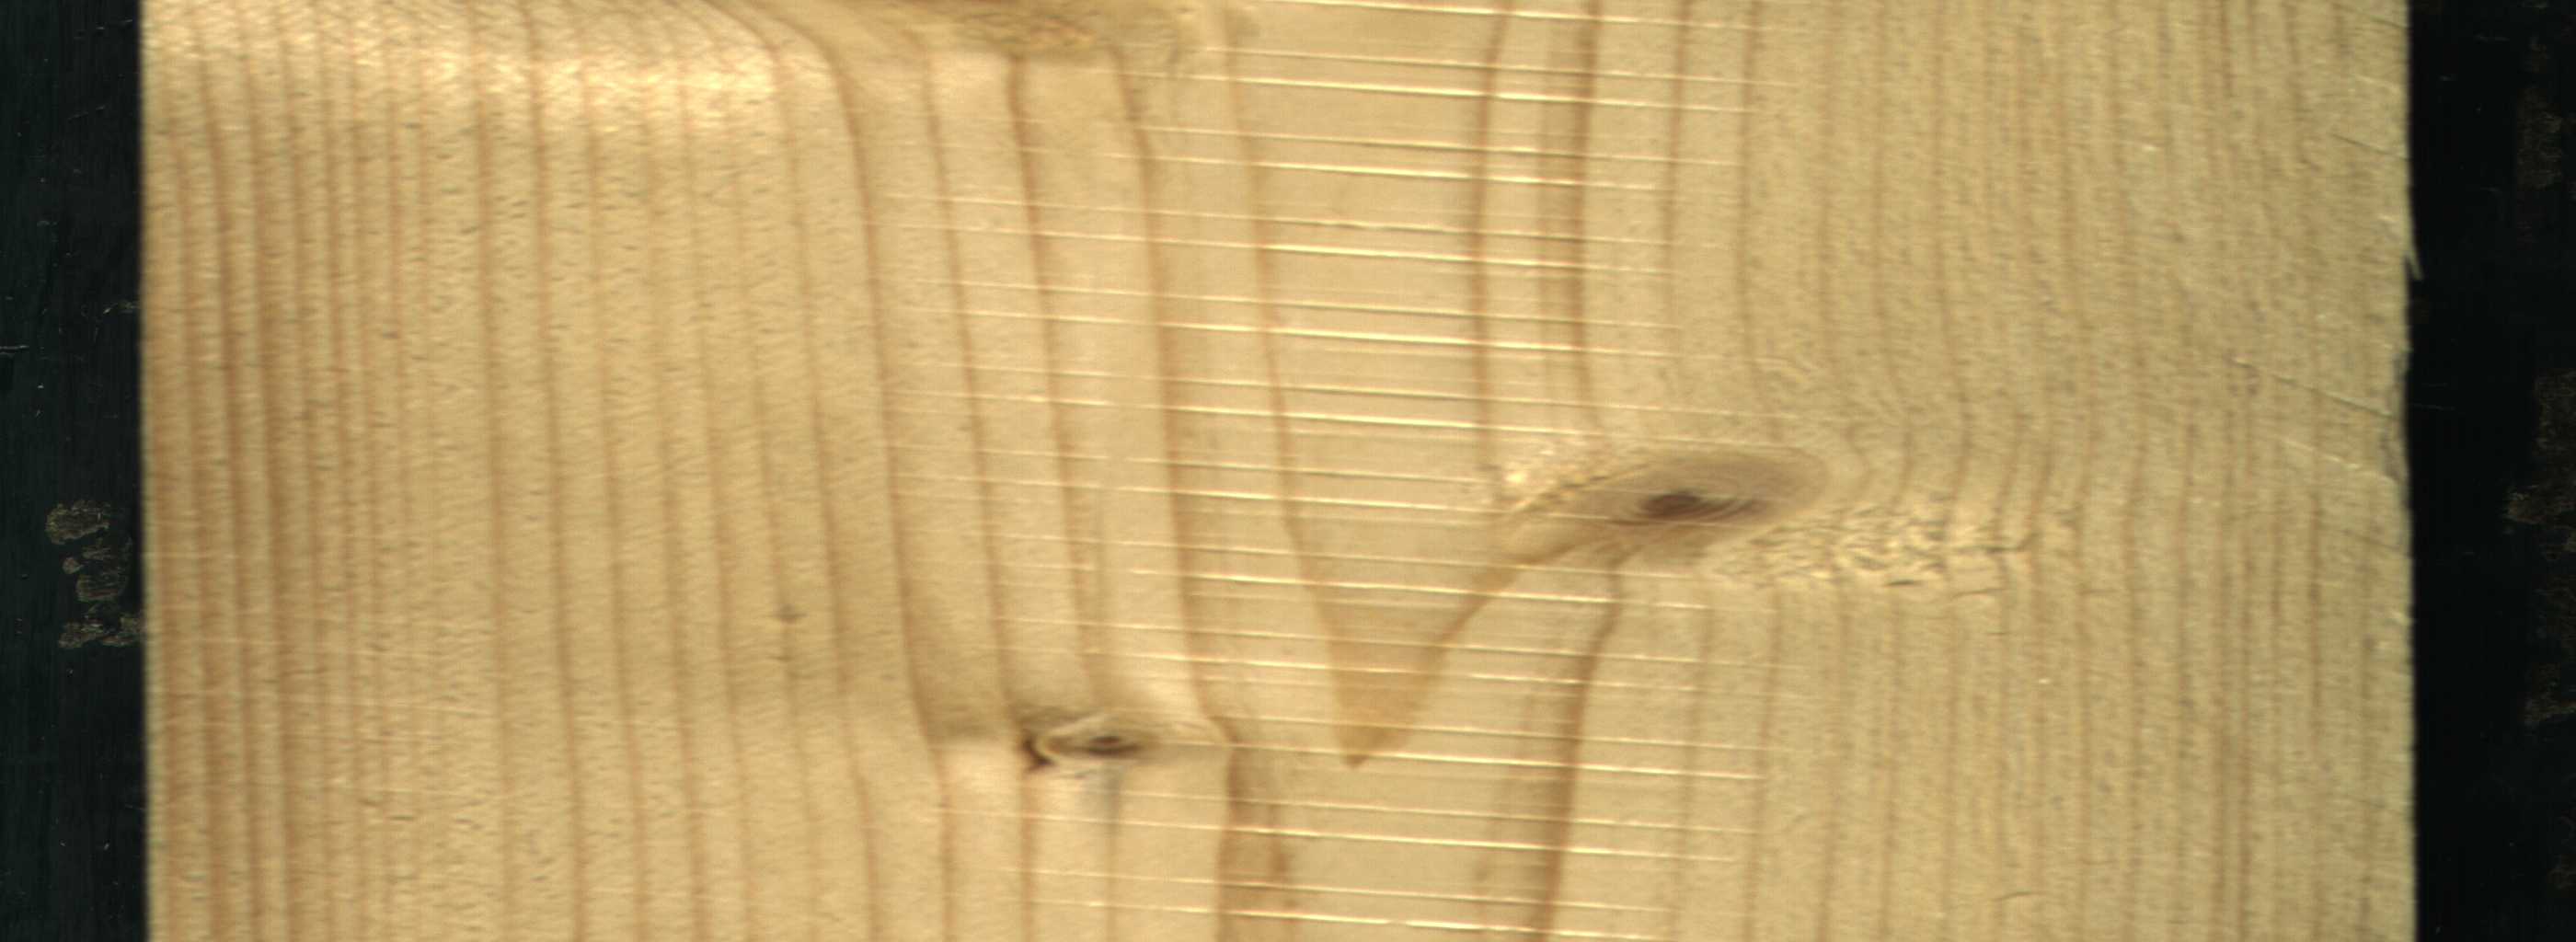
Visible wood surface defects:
Live_Knot
Live_Knot